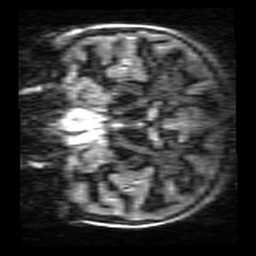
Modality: MP2RAGE
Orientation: coronal
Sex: female
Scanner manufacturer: siemens
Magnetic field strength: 3 T
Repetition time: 5 s
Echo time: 0.00355 s